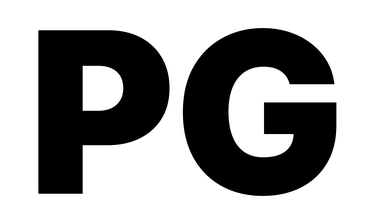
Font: Inter_Black